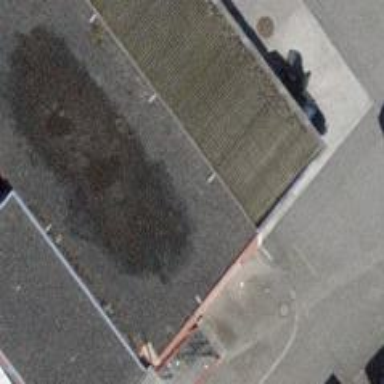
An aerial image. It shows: Building with fuel vending facility.